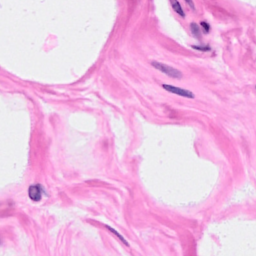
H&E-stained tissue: Breast